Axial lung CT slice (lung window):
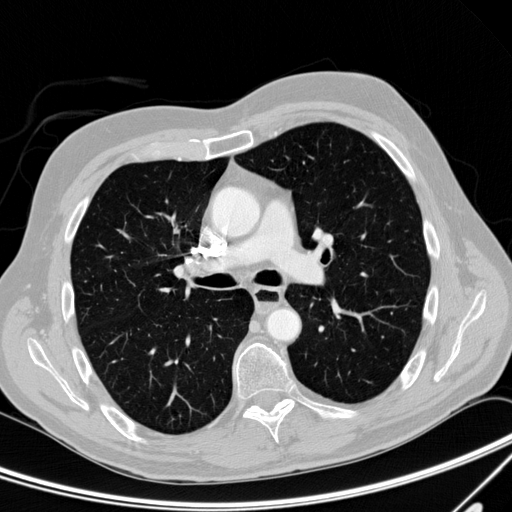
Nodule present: no